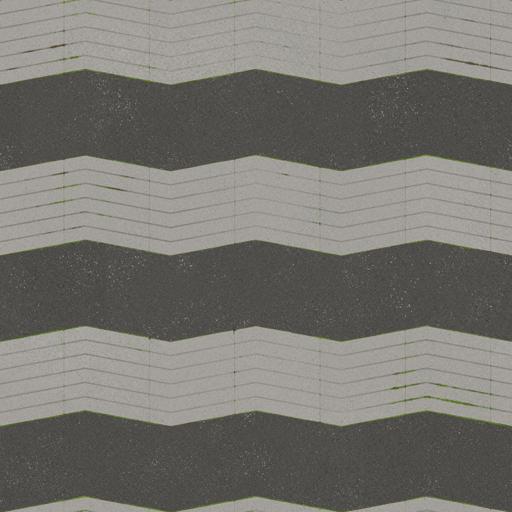
Tags: grey paving stones tiled tiles waves